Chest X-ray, PA view. Patient: 65 years old, sex M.
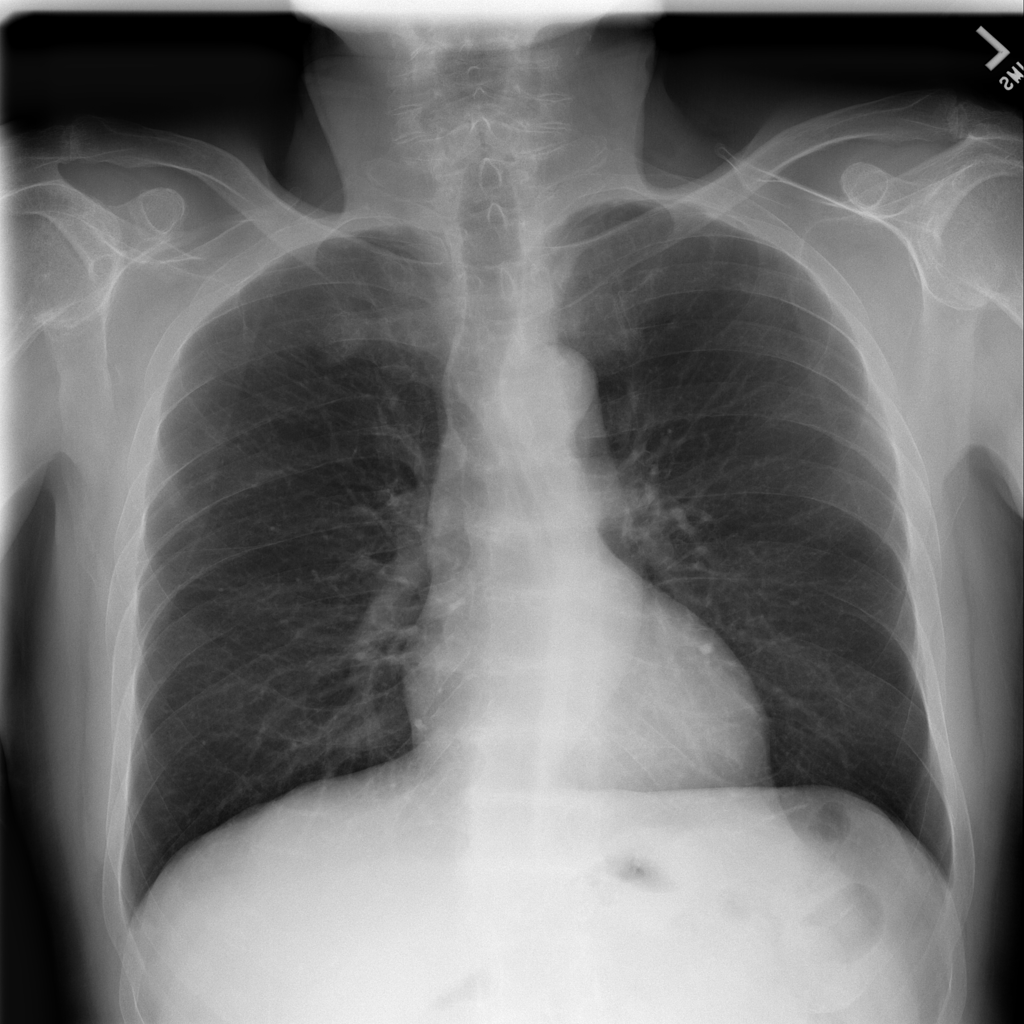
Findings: No Finding